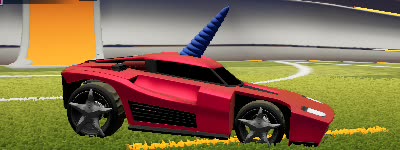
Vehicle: breakout